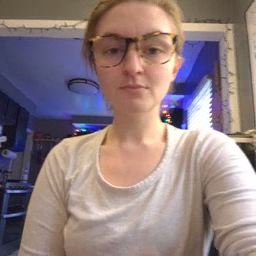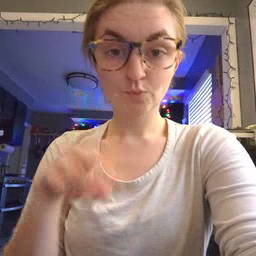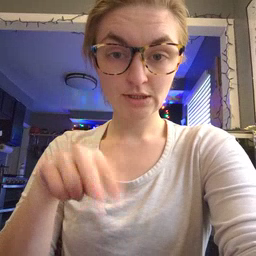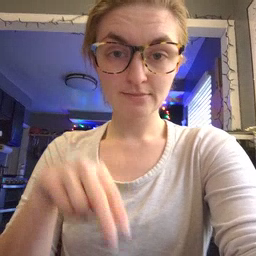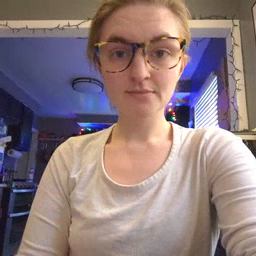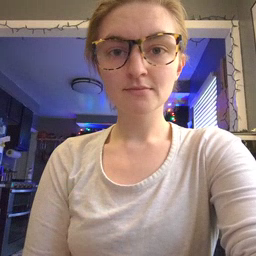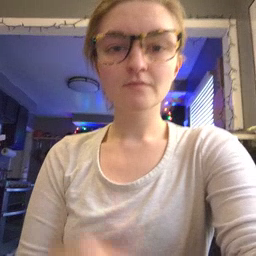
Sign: read